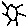
Label: sun